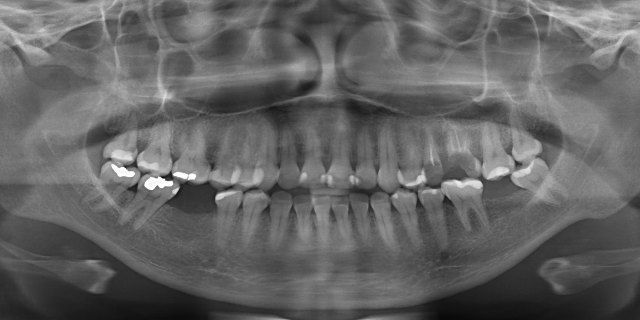
adult